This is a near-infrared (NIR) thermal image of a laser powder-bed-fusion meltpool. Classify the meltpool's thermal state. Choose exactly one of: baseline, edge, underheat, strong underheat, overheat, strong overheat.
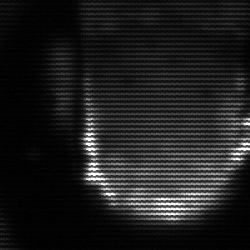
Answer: baseline